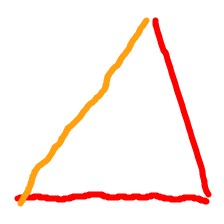
Shape: triangle